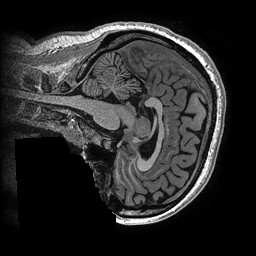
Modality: T1w
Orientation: sagittal
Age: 25
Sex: female
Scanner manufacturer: ge
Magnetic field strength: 3 T
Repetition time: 0.006952 s
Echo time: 0.00292 s